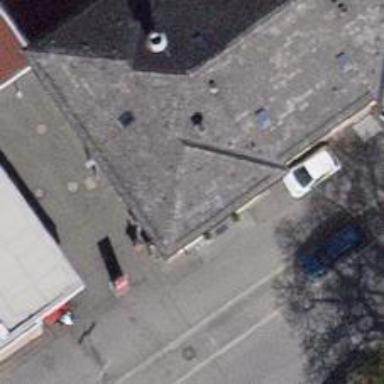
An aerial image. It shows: Restaurant.